Question: I'm developing a web site using list paging, in the view I wrote like this:
'''
@using PagedList;
@using PagedList.Mvc;
@model Bank2.Models.ViewModel.PaymentView
...
<table>
@Html.PagedListPager( Model.plist , page => Url.Action("Payment", new { page }) )
...
</table>
'''
but it looks like:

Can anybody tell what's wrong in my code? Did I miss something?
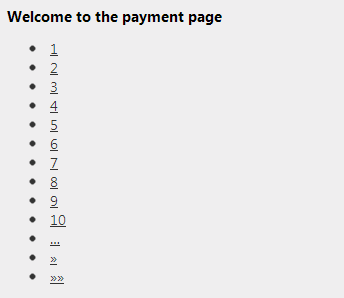
Answer: Well maybe the 'Html.PagedListPager' is generating some '<ul>'/'<li>' tags. It is quite unclear from your question where is this helper coming from (because there's no such thing in ASP.NET MVC) but you could always use CSS to style them appropriately.
For example something along the lines of the following might actually cut the mustard:
'''
ul {
list-style: none;
}
li {
display: inline;
}
'''